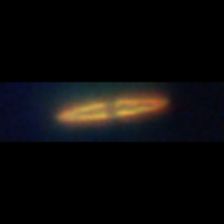
Taxon: Pennate
Group: Diatoms